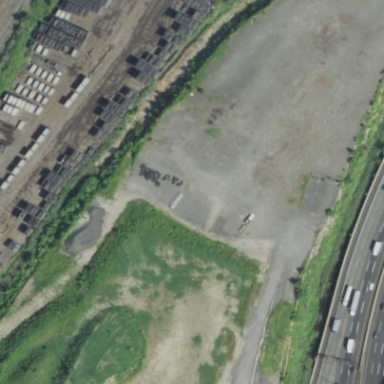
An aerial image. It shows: Brownfield area.